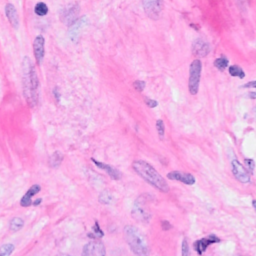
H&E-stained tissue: Breast